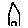
Label: house